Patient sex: M
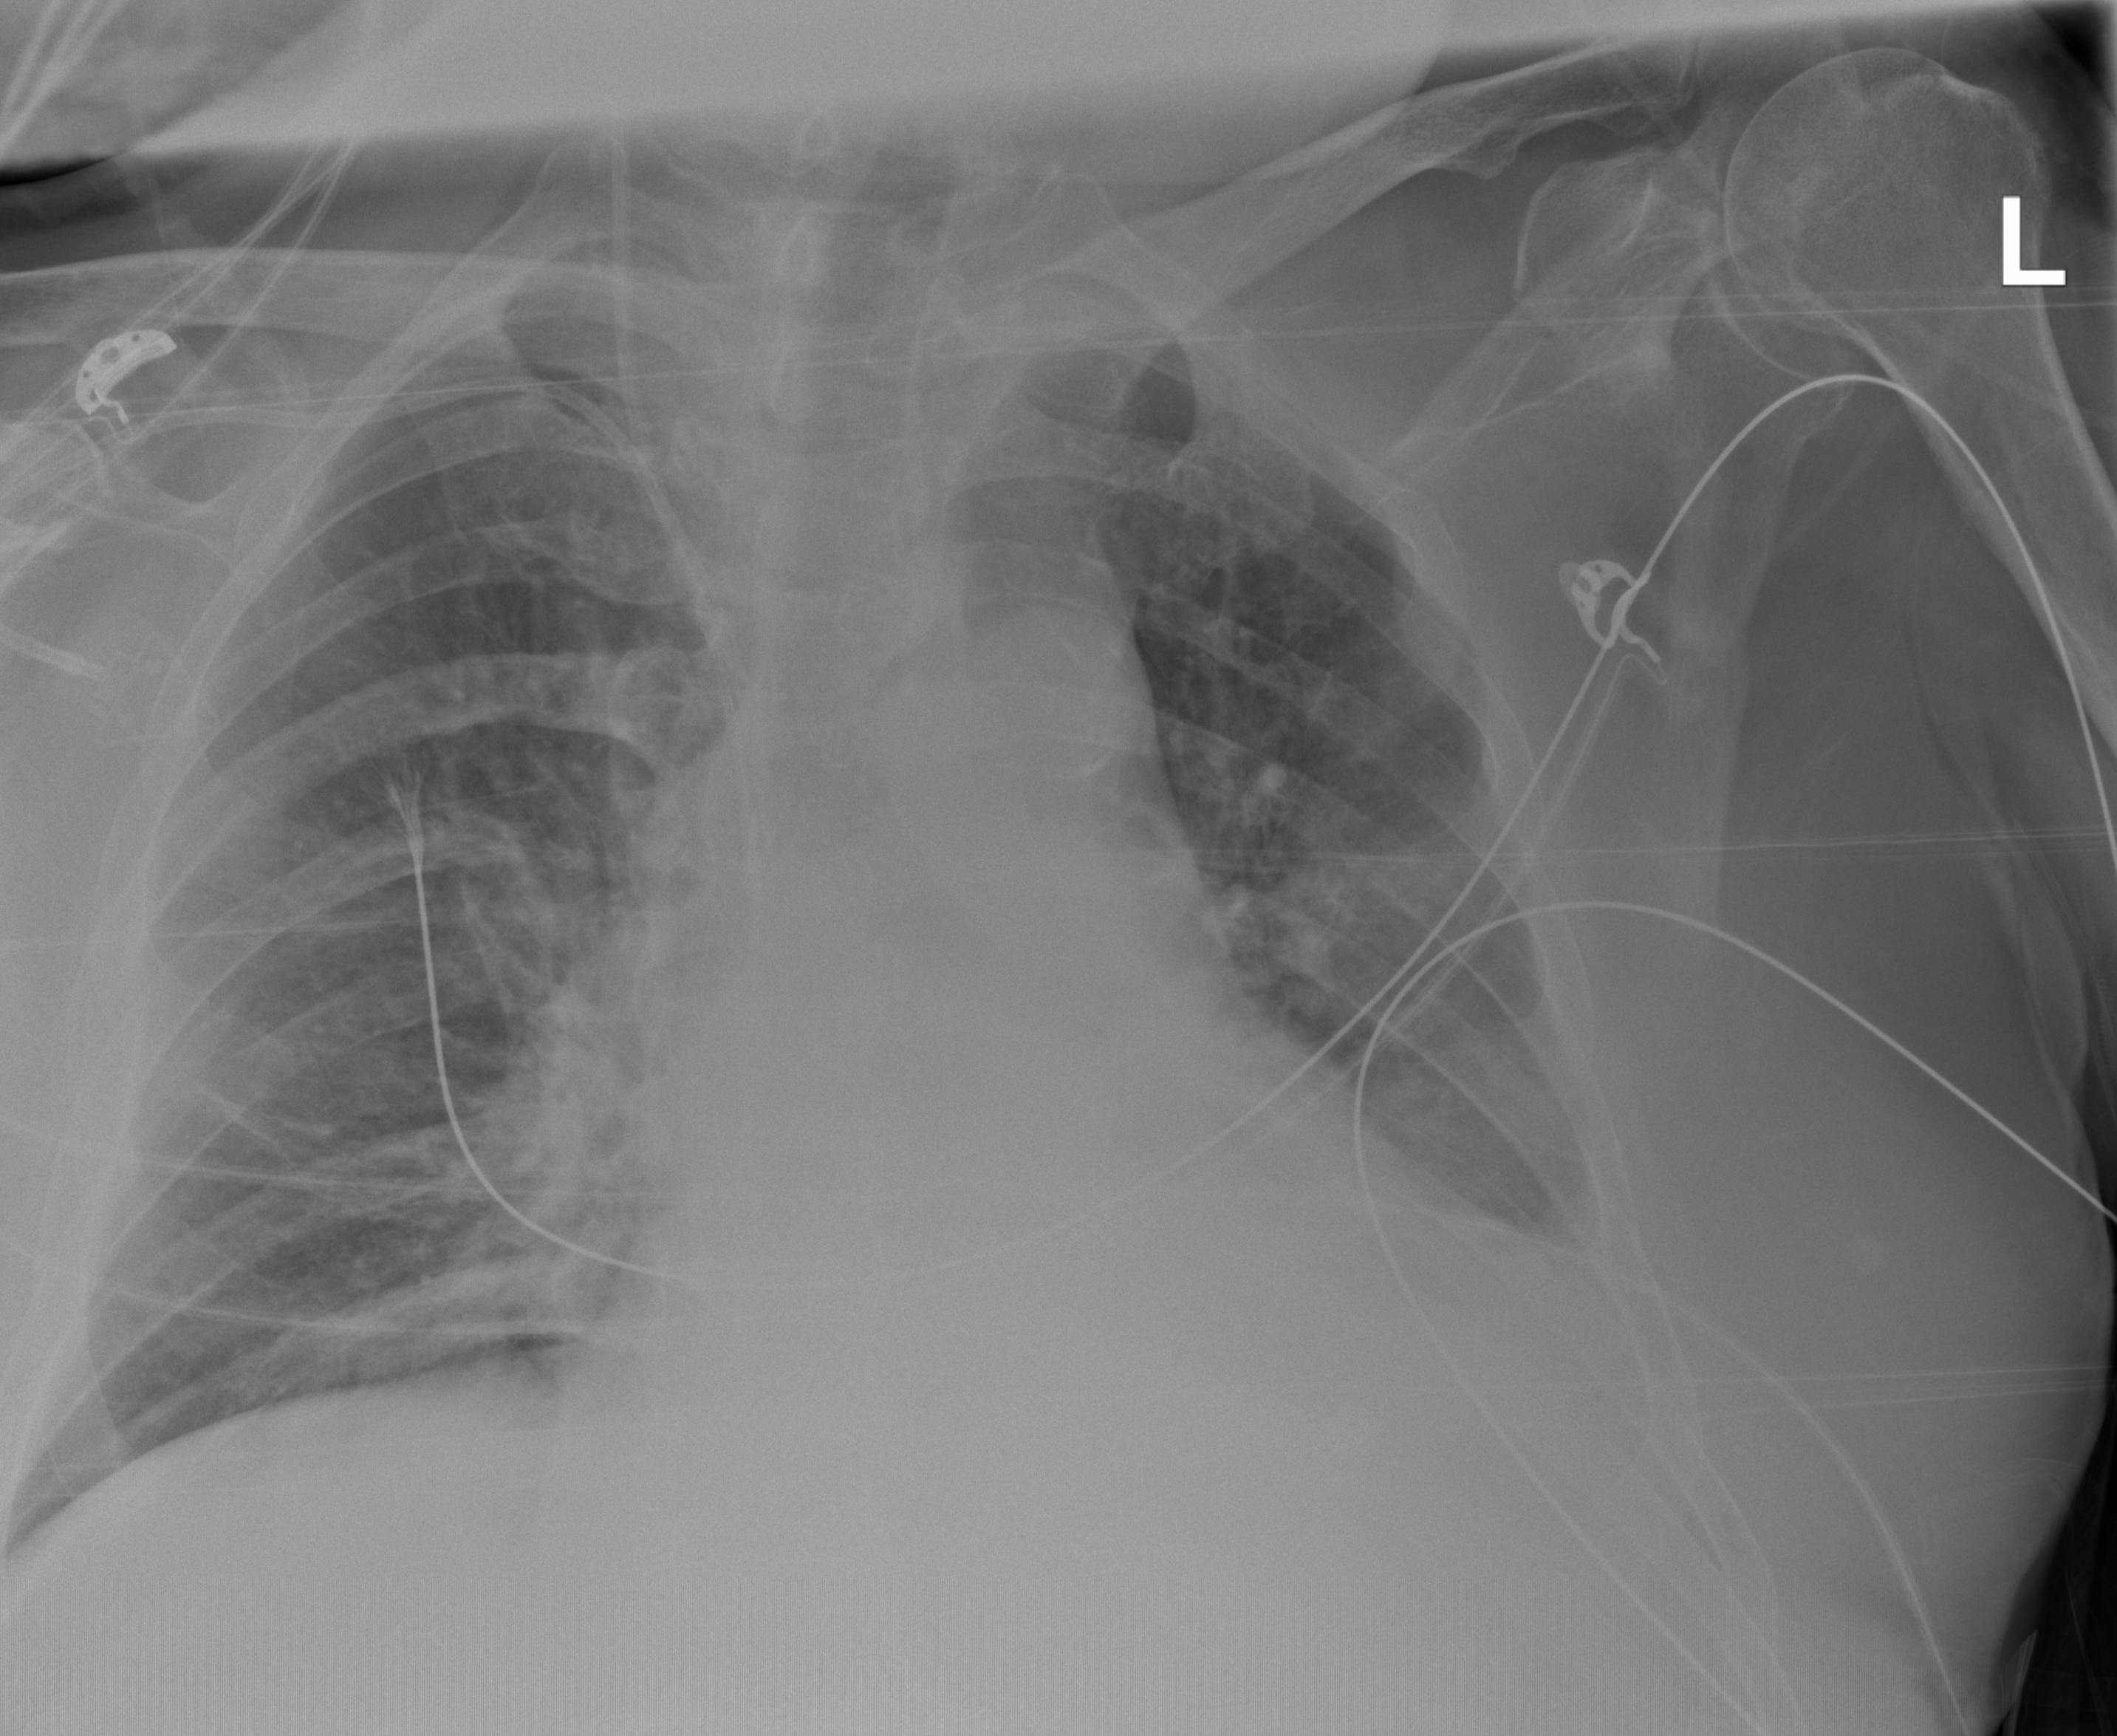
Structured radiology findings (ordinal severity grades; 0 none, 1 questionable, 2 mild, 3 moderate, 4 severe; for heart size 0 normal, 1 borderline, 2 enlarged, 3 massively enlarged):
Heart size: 2
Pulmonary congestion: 2
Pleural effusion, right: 0
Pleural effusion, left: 2
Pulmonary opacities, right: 1
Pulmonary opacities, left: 1
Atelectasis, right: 2
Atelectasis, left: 2